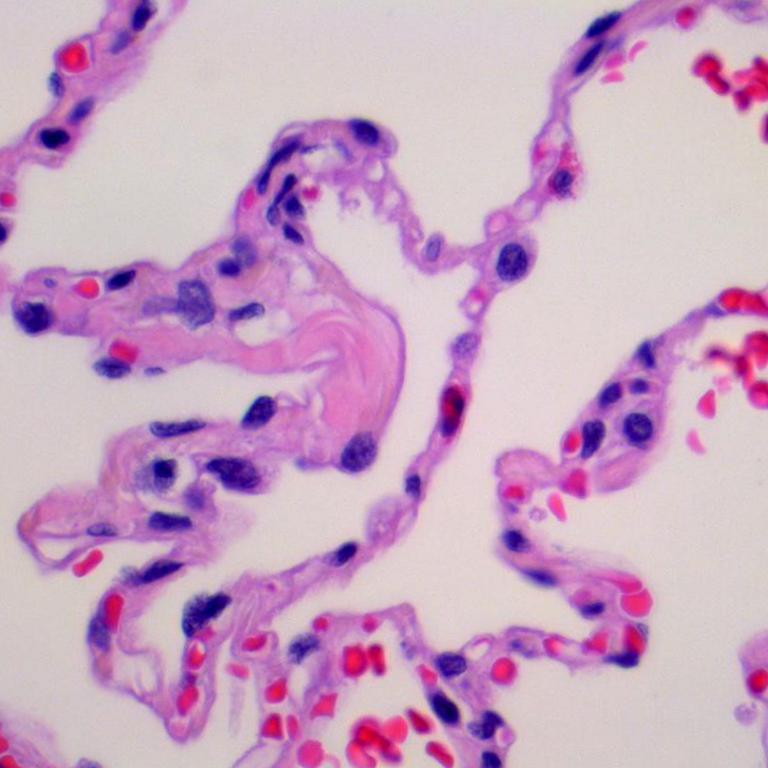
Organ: lung
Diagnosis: benign